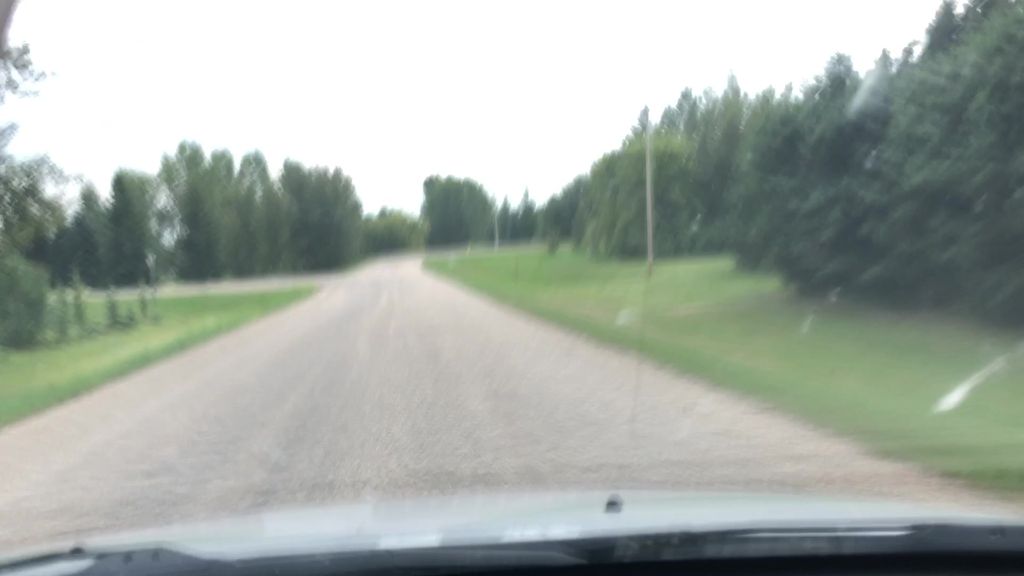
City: edmonton